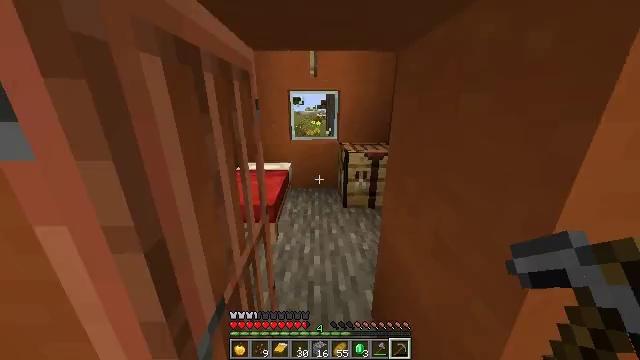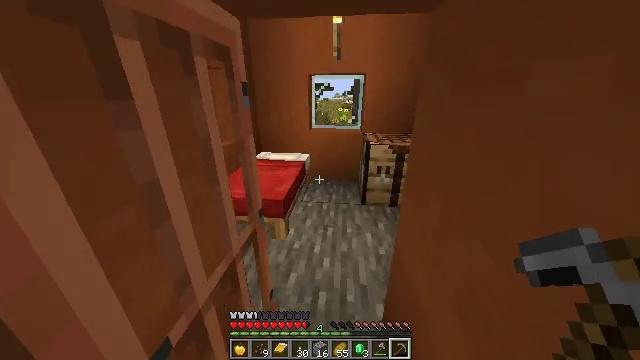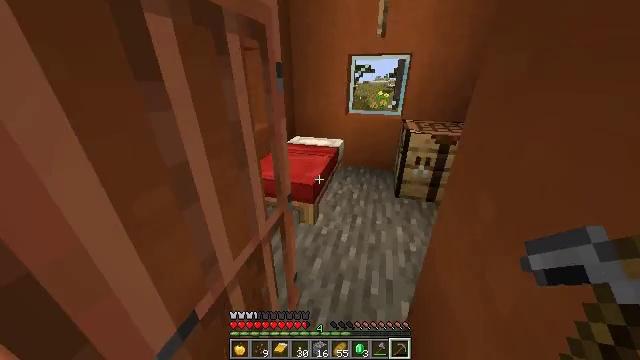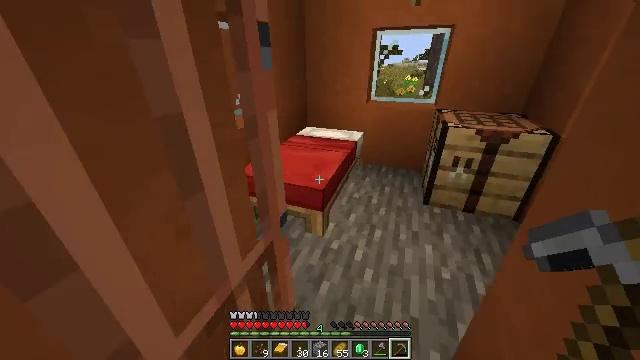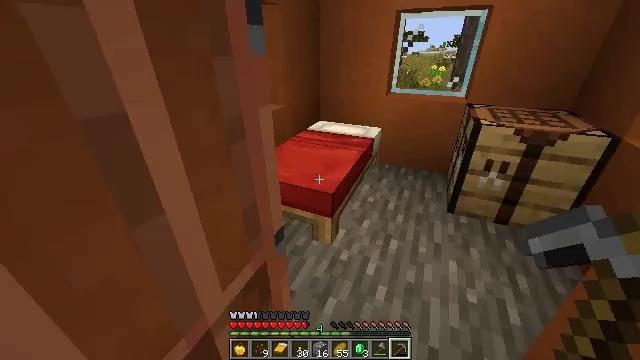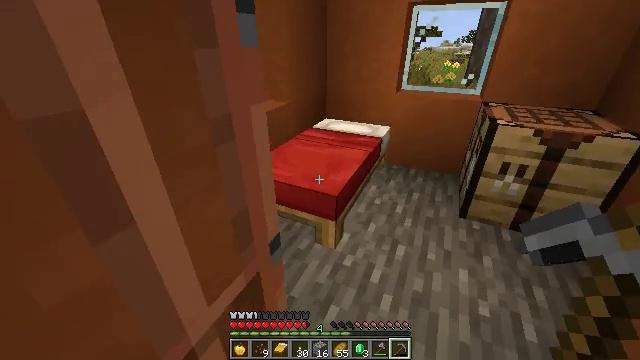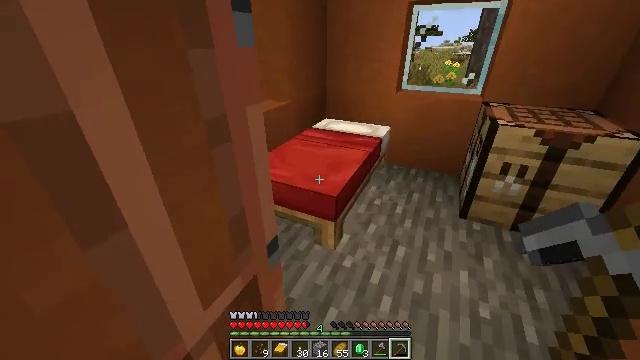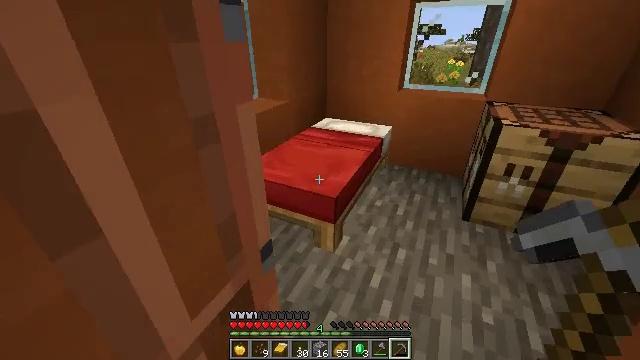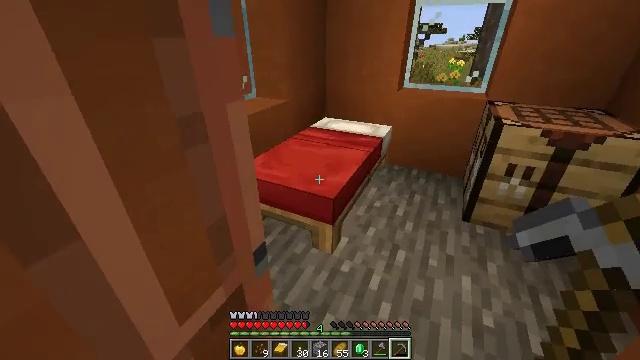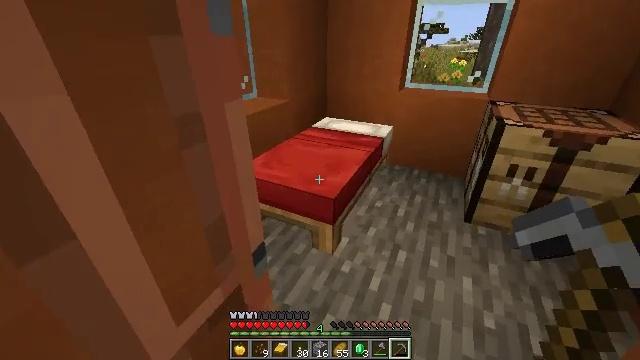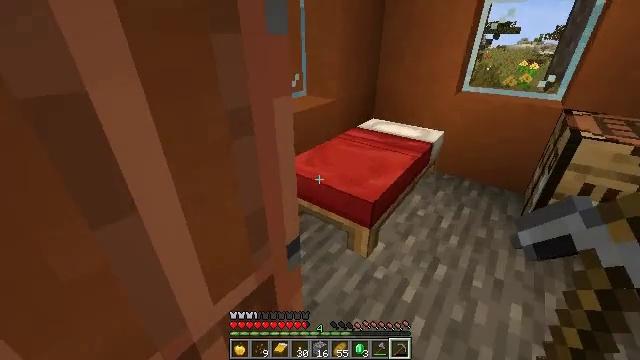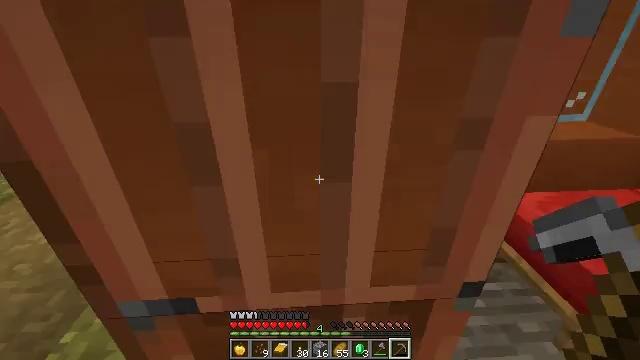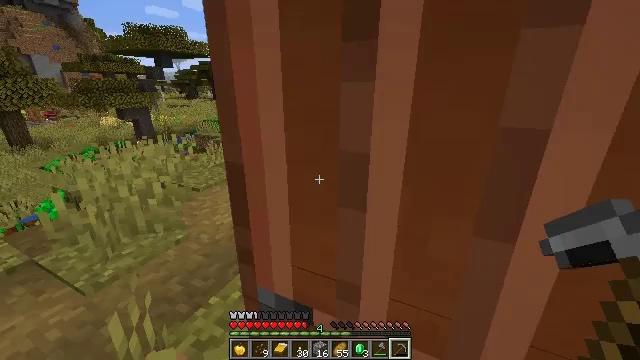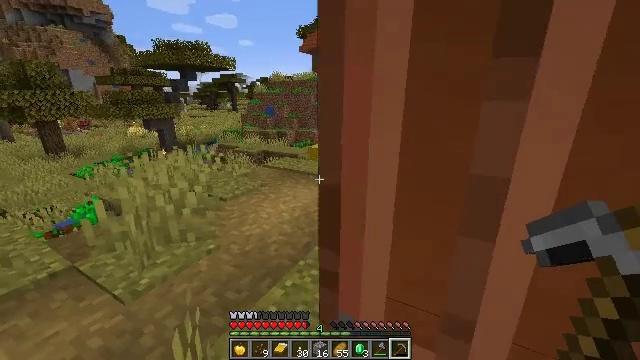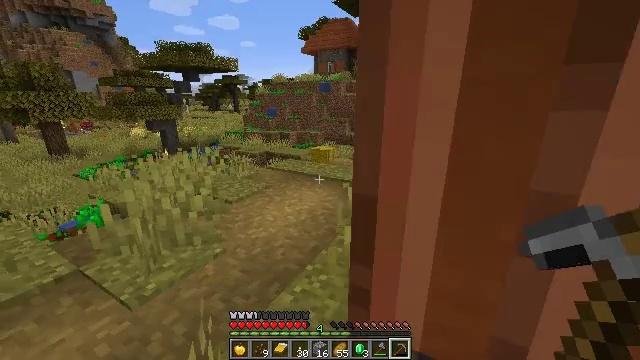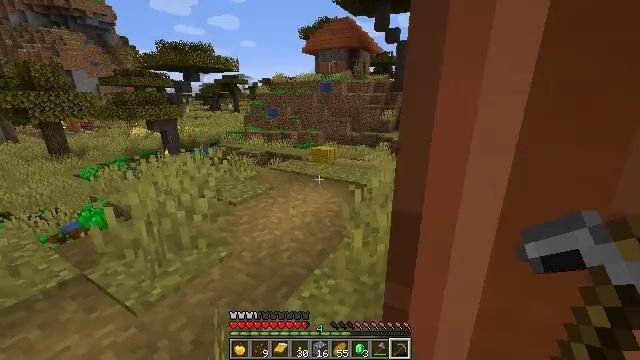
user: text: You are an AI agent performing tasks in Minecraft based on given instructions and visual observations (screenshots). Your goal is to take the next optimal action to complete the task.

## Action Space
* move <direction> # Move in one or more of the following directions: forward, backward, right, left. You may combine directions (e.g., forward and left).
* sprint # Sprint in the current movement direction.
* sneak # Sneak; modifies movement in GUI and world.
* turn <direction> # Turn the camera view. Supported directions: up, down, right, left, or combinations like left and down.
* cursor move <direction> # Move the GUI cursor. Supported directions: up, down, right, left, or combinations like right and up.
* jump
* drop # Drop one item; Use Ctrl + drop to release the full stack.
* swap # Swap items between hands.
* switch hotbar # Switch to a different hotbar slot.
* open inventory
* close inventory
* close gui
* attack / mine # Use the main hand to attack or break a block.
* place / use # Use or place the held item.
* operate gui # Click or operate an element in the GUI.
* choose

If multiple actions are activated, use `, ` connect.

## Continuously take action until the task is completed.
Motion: motion action
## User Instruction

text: Harvest yellow terracotta for crafting.
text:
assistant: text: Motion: move forward and move right, turn left and down
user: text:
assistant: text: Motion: move forward and move right, turn left and down
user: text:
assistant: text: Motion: move forward, turn left and down
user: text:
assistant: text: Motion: turn left
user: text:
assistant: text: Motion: turn left
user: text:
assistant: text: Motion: no_op
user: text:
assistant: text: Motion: no_op
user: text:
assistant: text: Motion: no_op
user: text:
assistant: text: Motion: no_op
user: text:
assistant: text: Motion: turn left
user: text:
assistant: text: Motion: turn left
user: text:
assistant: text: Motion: move left, turn left and up
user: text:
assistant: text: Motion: move left, turn left and up
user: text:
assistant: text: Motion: move left
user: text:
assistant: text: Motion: move forward and move left
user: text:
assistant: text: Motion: move forward
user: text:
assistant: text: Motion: move forward
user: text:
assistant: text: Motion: move forward
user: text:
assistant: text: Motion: move forward, turn right and up
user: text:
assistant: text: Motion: move forward, turn right and up
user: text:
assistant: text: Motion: move forward, turn right and up
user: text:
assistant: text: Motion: move forward
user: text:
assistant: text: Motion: move forward
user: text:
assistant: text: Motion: move forward, turn down
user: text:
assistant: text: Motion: move forward, sprint, turn right and down
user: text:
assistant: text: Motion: move forward, sprint
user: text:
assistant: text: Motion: move forward, sprint
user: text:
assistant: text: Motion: move forward, sprint
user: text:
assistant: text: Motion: move forward, turn right
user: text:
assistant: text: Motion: move forward, turn right